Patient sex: F
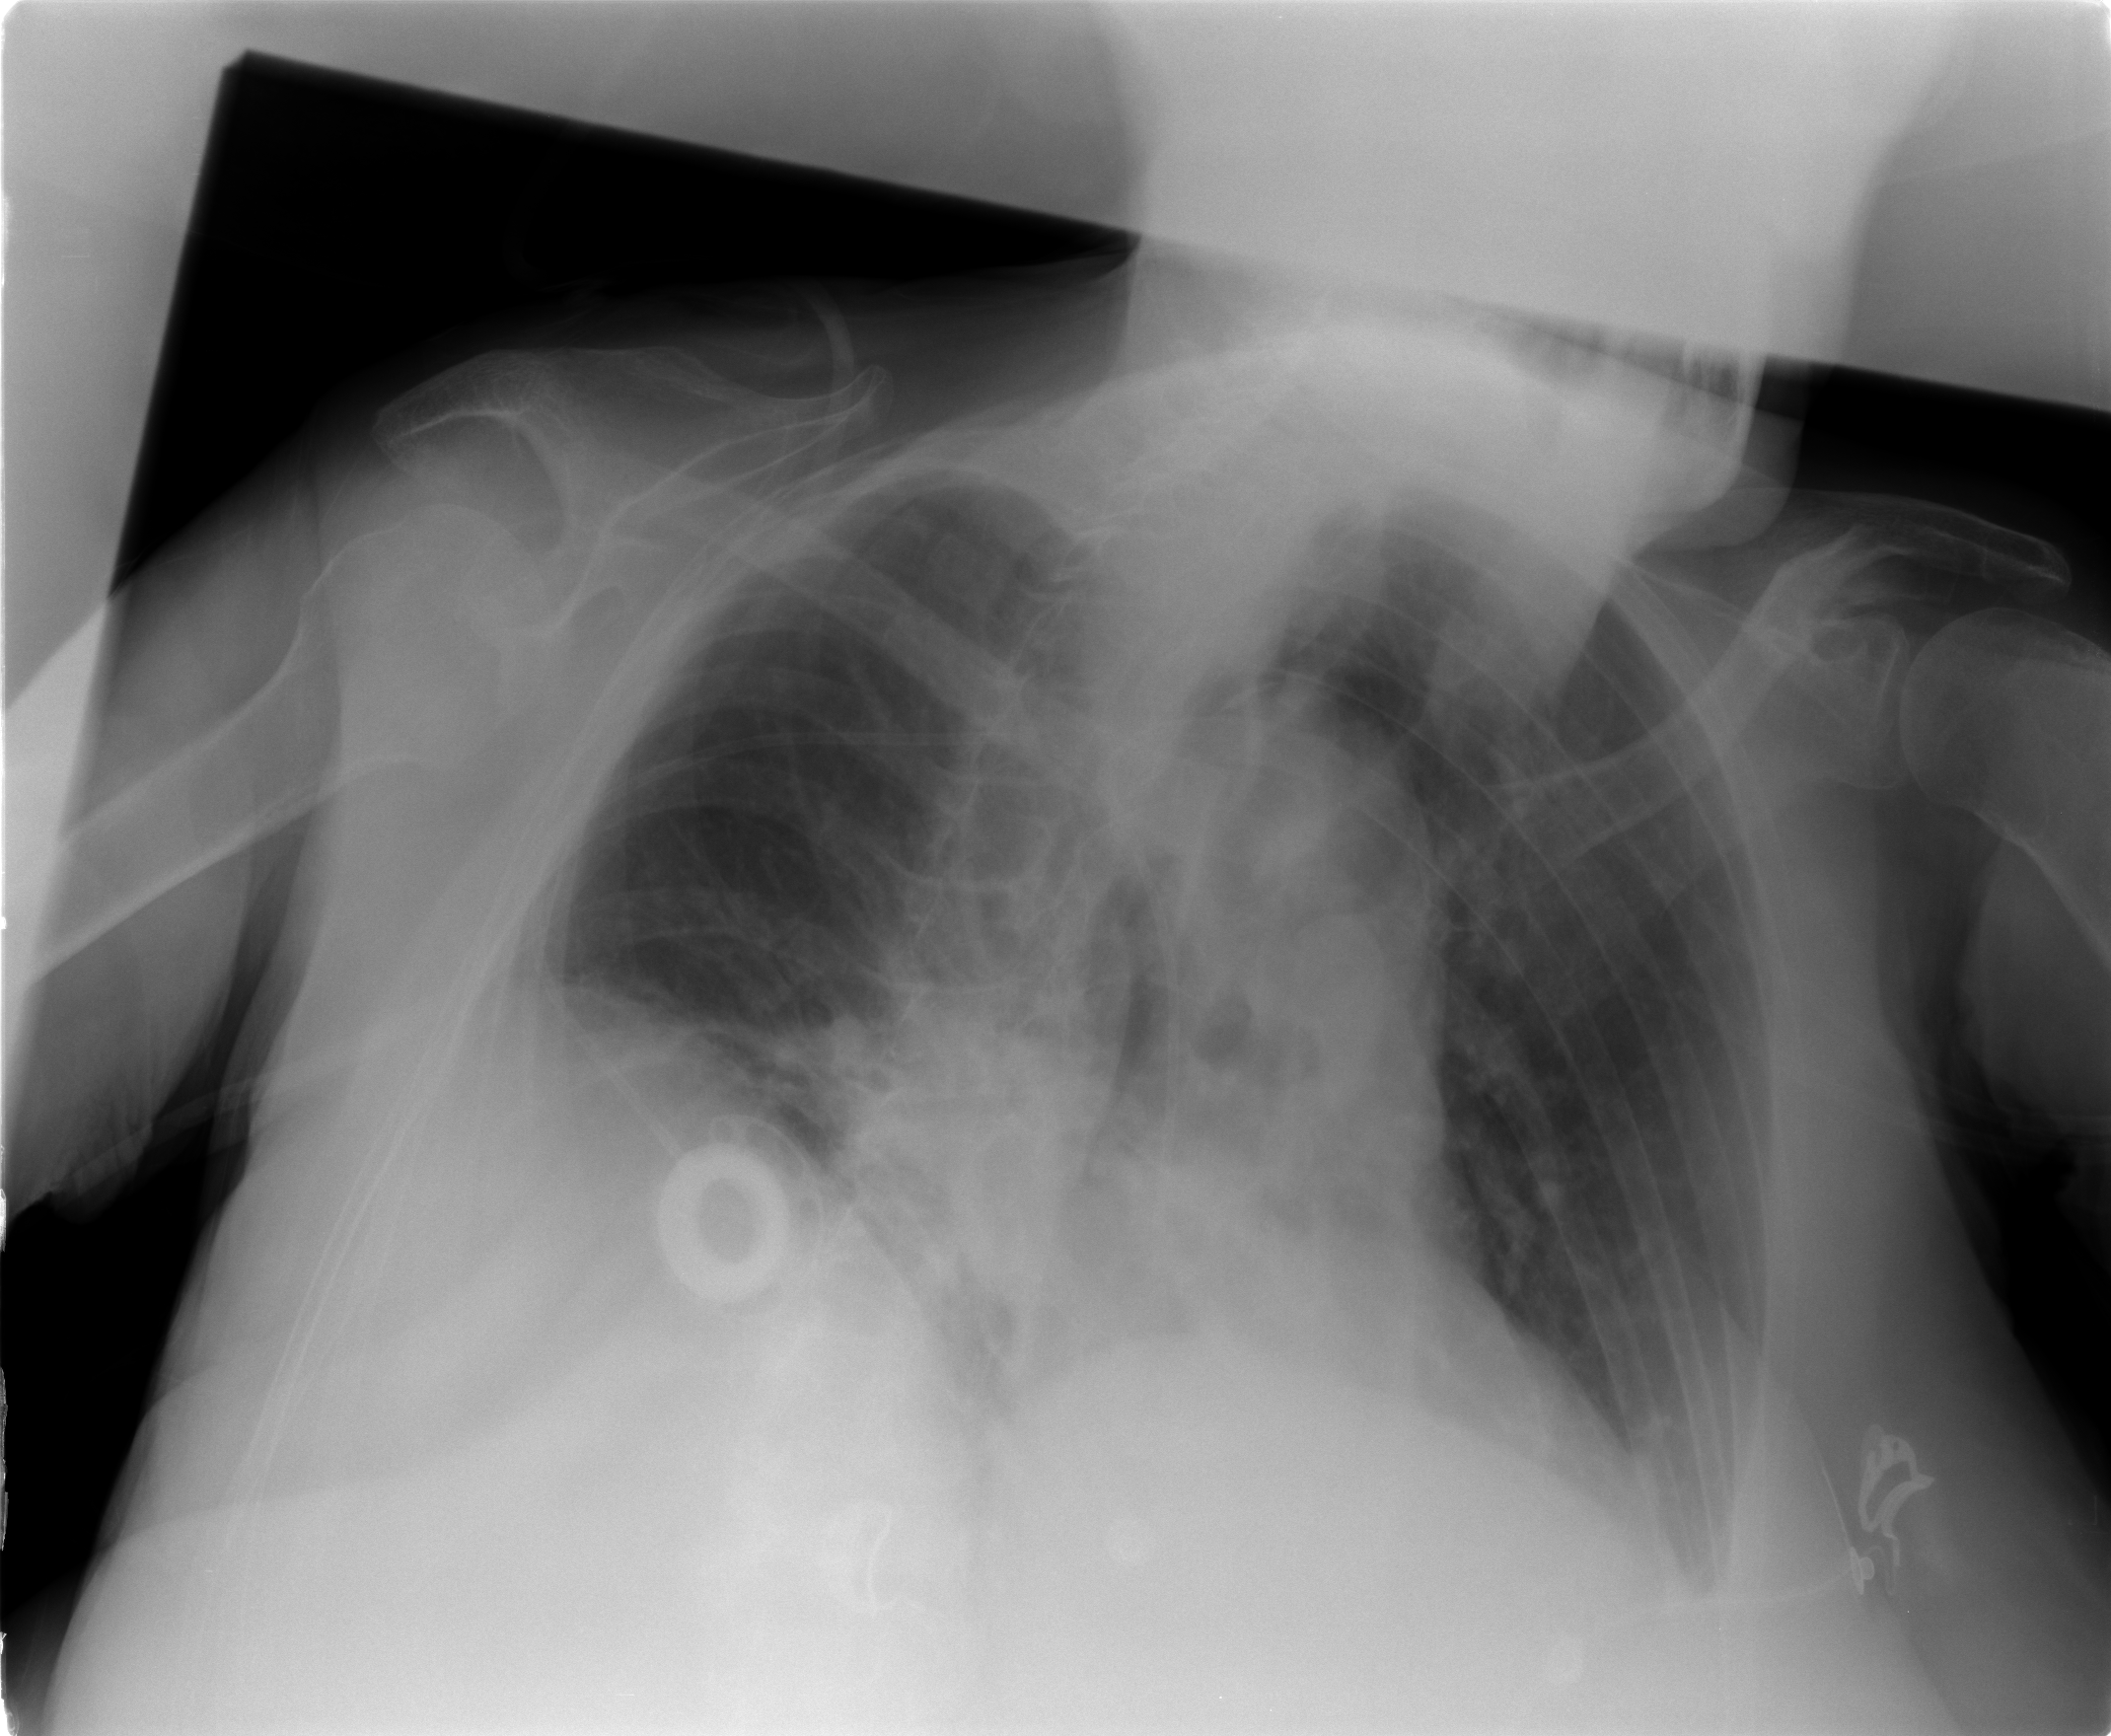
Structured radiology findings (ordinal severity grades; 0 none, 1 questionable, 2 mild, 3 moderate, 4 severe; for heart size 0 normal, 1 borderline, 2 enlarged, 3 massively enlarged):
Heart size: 1
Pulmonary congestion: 1
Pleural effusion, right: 1
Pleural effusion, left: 1
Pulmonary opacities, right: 0
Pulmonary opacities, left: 0
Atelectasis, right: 2
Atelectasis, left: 2